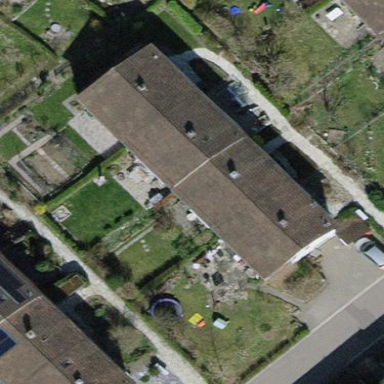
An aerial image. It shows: Terrace building with gabled roof made of tiles.